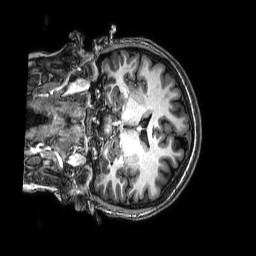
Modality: T1w
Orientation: coronal
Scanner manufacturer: philips
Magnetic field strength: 3 T
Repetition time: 0.008 s
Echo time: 0.003556 s